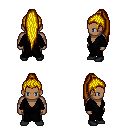
a pixel art fantasy rpg character, male body template, human, dark skin, gray robe, gold greaves, blonde extra-long topknot hairstyle, black shoes, four views (front, back, left, right), 2x2 character sprite sheet, small pixel art, hard edges, no anti-aliasing